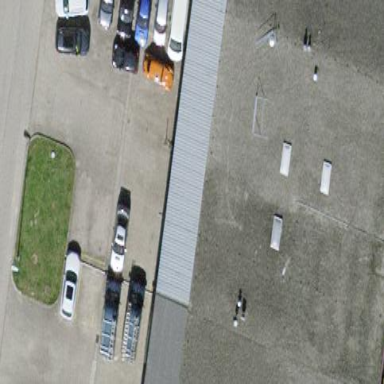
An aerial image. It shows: Industrial building.